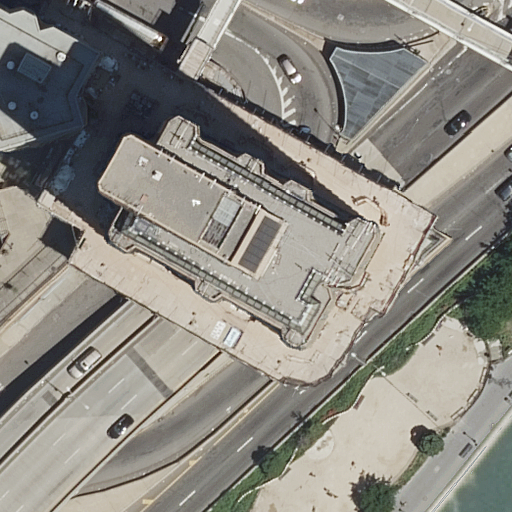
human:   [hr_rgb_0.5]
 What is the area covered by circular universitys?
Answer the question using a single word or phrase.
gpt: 0m2

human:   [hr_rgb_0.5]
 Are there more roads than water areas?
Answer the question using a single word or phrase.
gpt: yes

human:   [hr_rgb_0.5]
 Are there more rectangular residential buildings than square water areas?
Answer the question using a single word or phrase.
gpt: yes

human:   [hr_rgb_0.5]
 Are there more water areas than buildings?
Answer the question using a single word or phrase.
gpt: no

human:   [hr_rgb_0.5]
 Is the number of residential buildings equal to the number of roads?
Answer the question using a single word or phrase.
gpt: no

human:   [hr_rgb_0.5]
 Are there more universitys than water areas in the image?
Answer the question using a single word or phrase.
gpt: no

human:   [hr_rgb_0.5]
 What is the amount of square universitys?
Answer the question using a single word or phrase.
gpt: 0

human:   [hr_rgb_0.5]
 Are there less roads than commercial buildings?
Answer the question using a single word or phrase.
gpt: no

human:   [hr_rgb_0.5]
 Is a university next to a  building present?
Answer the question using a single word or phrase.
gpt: yes

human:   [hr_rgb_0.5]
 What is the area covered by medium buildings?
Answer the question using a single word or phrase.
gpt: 0m2

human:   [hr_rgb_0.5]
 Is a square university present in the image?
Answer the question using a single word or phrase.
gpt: no

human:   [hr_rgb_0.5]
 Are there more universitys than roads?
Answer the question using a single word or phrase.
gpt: no

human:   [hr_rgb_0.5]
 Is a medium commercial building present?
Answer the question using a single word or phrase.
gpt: no

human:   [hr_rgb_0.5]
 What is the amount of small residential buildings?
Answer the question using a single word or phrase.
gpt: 1

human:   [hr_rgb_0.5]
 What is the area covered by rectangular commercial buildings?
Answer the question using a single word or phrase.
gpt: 0m2

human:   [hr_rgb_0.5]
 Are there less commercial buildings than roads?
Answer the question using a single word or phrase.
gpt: yes

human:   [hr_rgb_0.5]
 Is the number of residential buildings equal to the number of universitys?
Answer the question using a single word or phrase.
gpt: no

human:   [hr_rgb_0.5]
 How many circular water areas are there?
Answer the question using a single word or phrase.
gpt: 0

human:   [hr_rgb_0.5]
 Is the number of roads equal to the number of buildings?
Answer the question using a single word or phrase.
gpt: no

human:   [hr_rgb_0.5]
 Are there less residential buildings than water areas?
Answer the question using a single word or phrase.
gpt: no

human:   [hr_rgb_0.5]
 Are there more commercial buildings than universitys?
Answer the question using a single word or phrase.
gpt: no

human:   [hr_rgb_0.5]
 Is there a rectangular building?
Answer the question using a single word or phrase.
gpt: yes

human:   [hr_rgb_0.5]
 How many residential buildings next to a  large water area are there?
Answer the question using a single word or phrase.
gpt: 0

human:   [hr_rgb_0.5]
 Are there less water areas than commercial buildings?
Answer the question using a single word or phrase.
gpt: no

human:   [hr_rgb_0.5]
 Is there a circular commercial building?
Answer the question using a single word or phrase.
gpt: no

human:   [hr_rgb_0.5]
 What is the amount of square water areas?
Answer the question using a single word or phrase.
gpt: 0

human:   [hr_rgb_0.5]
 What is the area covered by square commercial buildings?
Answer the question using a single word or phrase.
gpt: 0m2

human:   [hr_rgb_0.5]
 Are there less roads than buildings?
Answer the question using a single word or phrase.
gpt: no

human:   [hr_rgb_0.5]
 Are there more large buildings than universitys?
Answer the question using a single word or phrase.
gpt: no

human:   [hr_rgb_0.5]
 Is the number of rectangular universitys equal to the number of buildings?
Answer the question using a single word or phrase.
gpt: no

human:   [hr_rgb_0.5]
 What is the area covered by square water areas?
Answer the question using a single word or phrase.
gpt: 0m2

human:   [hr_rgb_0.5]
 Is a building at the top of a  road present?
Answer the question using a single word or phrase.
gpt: yes

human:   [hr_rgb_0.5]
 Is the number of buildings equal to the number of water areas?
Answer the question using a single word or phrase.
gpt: no

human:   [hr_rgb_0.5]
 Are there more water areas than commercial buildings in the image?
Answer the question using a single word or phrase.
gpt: yes

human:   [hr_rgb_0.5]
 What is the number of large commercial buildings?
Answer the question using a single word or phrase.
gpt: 0

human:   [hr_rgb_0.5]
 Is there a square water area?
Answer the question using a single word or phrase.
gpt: no